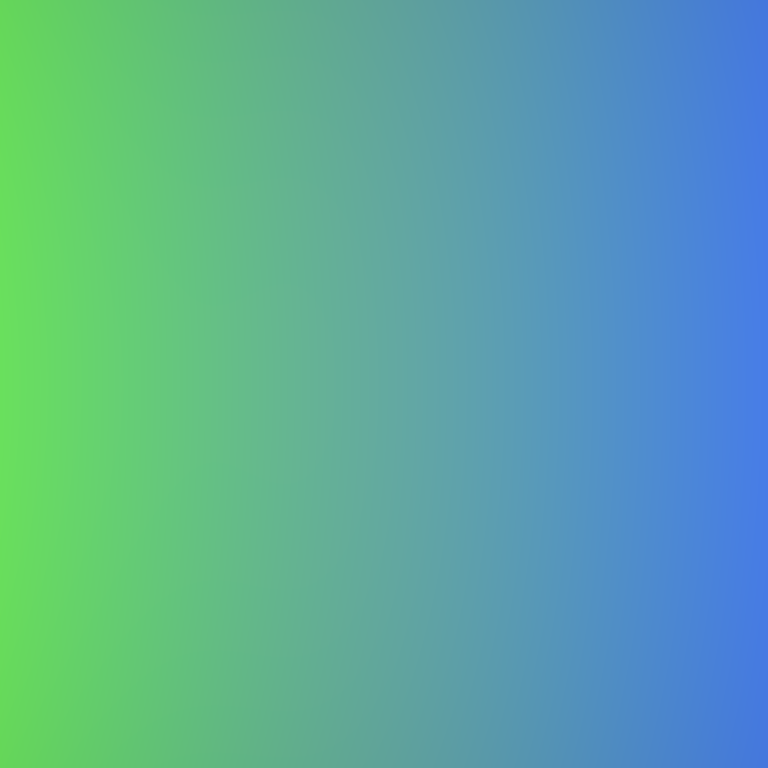
Abstract light effect, smooth gradient from vibrant green to cool blue, calm atmosphere, soft blend, no room, no furniture, no objects.